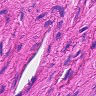
Metastatic tissue present: no